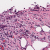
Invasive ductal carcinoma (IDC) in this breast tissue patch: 0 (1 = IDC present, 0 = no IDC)